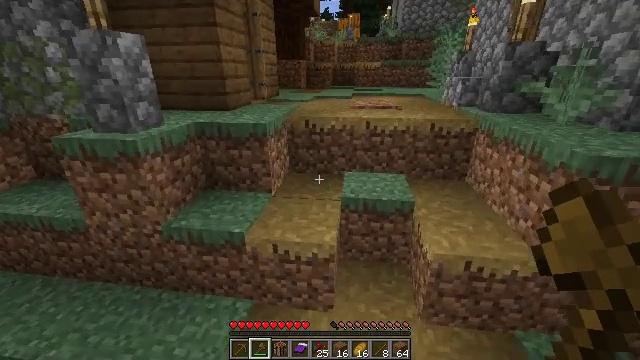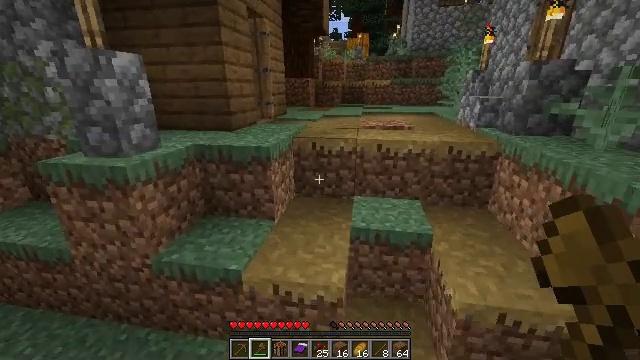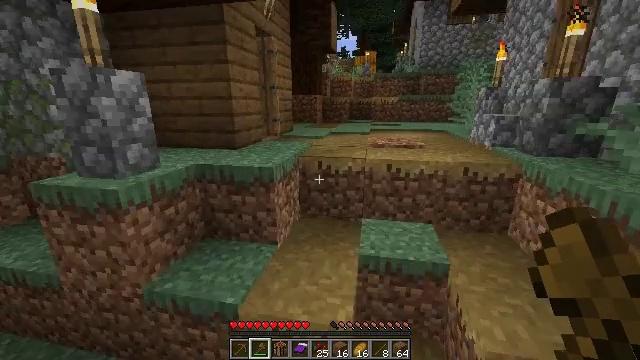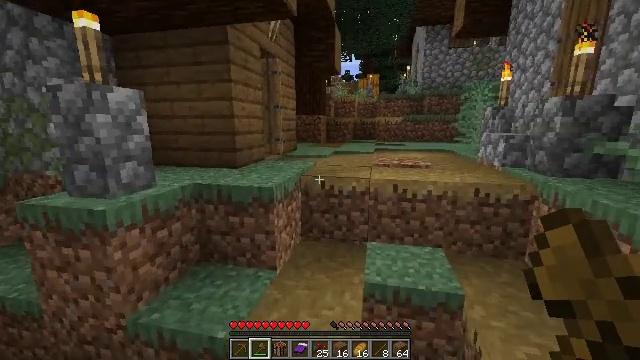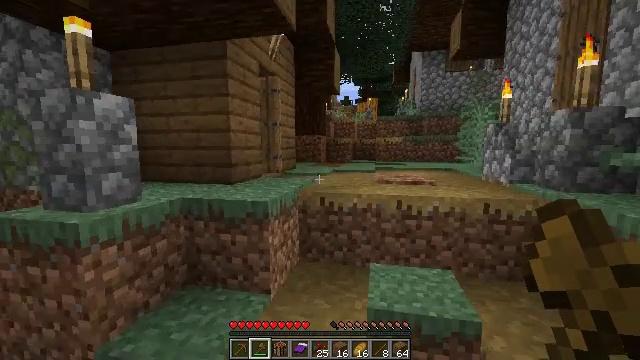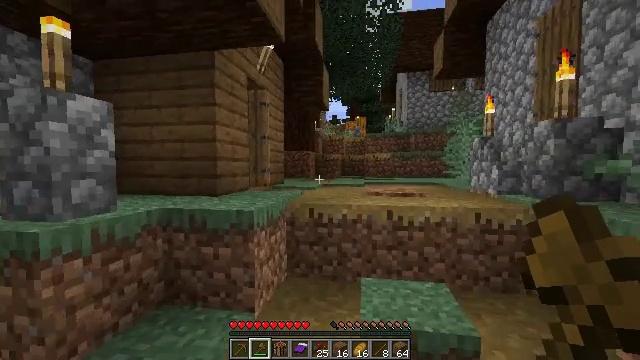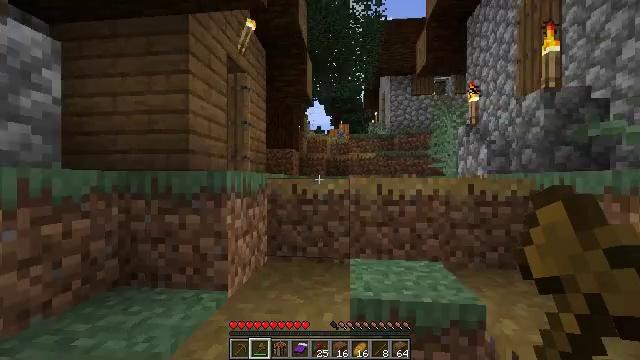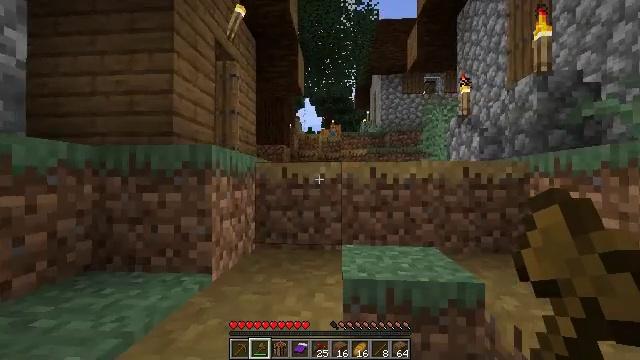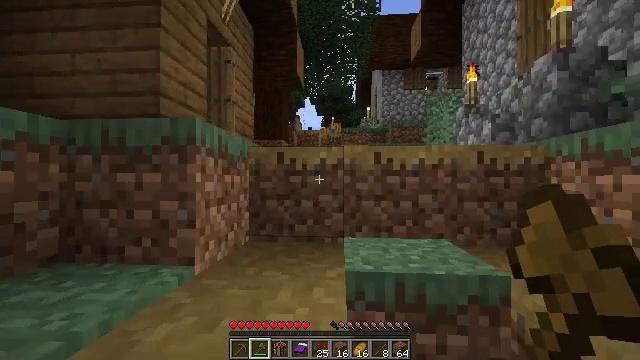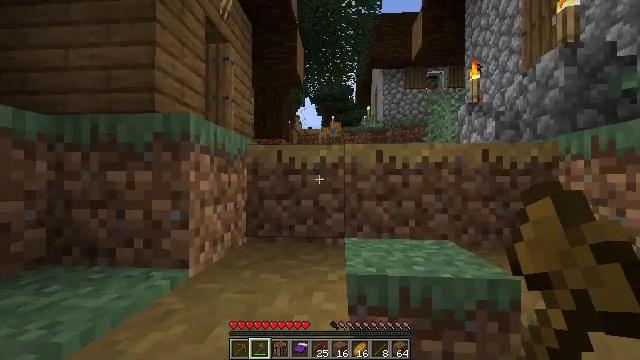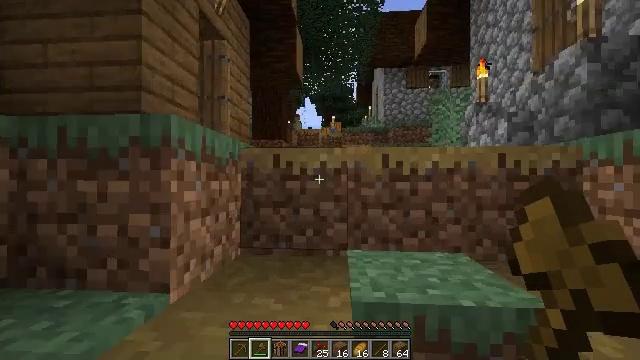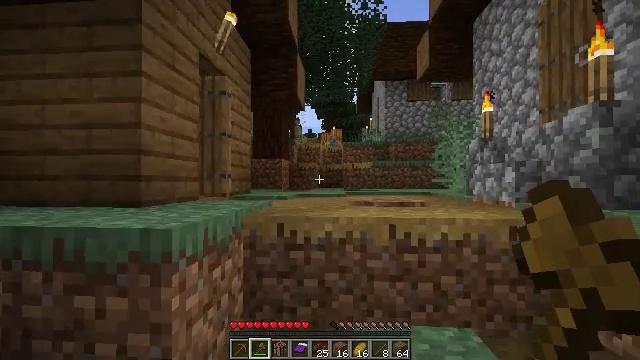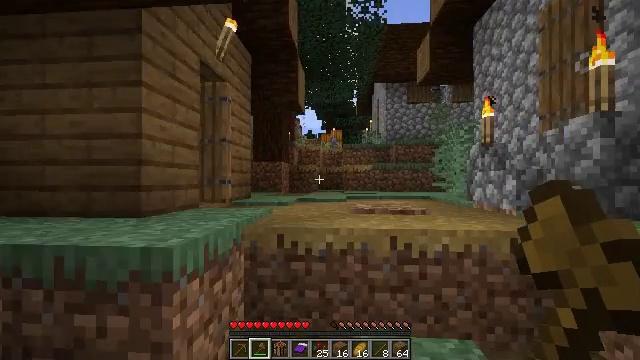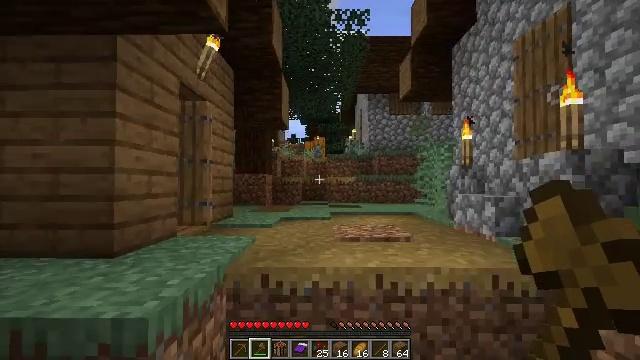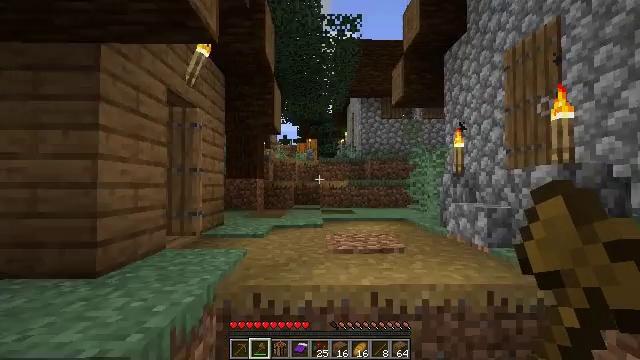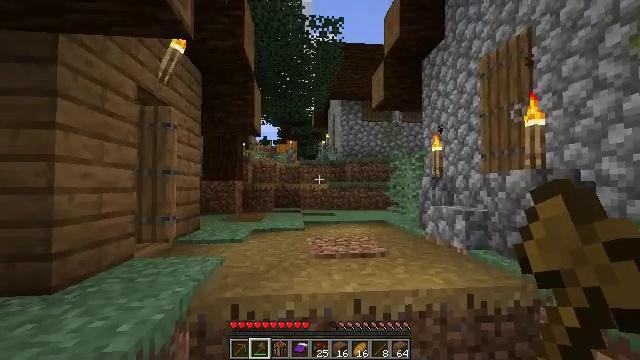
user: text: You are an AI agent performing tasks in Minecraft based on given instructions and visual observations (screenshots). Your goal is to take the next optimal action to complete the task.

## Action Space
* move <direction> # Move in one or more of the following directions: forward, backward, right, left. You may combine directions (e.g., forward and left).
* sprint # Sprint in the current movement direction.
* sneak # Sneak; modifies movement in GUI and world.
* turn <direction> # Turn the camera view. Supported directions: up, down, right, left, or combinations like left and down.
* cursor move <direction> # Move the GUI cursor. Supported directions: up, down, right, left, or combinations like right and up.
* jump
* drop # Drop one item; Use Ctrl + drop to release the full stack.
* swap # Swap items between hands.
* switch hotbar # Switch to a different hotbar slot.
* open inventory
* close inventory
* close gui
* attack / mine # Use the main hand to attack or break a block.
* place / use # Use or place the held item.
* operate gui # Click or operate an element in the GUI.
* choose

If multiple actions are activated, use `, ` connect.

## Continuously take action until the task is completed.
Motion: motion action
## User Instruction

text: Harvest the large fern for decoration.
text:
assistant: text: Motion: move forward, turn left and up
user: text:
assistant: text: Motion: move forward, turn left and up
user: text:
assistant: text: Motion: move forward, turn up
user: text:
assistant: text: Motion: move forward, turn up
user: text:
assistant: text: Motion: move forward, turn right and up
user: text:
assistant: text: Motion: move forward, turn right and up
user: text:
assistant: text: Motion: move forward, turn right
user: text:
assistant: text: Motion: move forward
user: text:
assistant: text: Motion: move forward
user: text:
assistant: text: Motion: move forward, jump
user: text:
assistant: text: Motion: move forward, jump
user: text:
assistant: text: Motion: move forward, jump
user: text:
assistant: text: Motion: move forward, turn right
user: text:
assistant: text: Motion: move forward, turn right
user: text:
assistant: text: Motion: move forward, turn right
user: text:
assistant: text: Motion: move forward
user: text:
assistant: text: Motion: move forward, turn right
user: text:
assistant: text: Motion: move forward, turn right
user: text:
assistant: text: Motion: move forward and move left, turn right
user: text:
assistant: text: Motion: move forward and move left
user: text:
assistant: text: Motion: move forward and move left
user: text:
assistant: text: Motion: move forward and move left, turn right
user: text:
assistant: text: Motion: move forward and move left, jump
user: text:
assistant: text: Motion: move forward, jump
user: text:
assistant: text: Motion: move forward, jump
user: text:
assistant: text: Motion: move forward, jump
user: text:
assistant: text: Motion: move forward
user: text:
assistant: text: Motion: move forward, turn right
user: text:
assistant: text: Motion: move forward, turn right
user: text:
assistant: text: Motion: move forward, turn right and down